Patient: sex M, age 58
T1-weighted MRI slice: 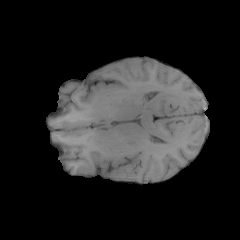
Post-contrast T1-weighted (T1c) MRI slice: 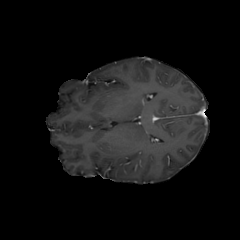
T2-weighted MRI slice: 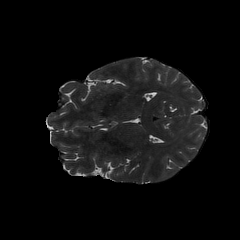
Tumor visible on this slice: no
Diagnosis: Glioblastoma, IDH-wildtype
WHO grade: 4